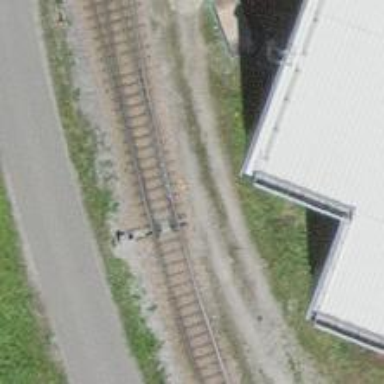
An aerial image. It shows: Railway switch.